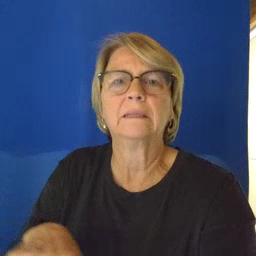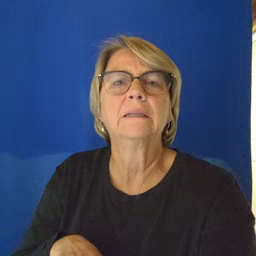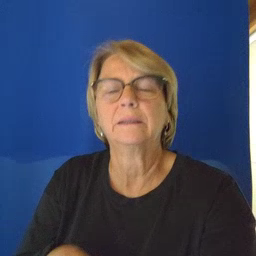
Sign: elephant